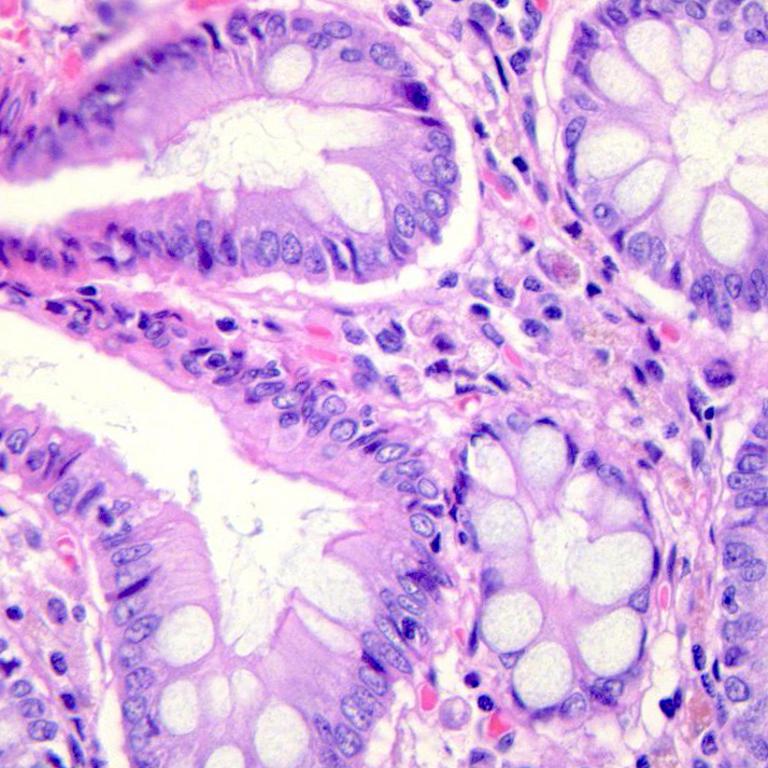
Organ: colon
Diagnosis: benign